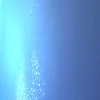
Label: water